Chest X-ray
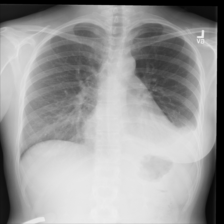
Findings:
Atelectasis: negative
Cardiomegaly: negative
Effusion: negative
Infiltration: negative
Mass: negative
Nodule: negative
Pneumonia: negative
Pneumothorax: negative
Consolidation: negative
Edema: negative
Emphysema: negative
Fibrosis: negative
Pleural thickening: negative
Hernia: negative